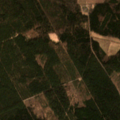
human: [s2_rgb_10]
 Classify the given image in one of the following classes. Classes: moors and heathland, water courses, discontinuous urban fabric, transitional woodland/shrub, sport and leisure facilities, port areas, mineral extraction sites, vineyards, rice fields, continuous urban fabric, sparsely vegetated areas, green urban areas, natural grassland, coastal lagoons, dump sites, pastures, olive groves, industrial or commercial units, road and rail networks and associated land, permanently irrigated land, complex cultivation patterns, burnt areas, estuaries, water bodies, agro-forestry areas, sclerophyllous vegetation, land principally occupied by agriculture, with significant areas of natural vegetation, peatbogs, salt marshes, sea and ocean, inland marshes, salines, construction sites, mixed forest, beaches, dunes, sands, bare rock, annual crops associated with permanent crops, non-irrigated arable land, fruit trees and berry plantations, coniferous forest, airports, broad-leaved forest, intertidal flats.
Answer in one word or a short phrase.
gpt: pastures, coniferous forest, mixed forest, transitional woodland/shrub